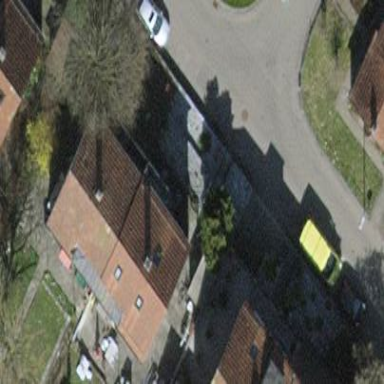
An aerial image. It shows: Semidetached house.